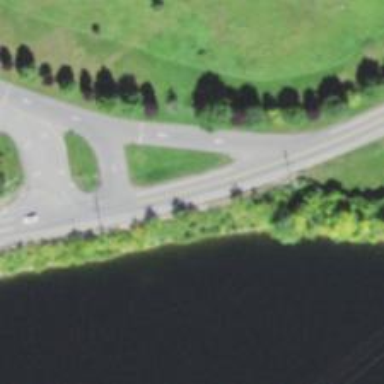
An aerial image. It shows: Tertiary road.